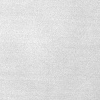
Atmospheric dust classification: dusty